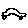
Label: car